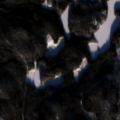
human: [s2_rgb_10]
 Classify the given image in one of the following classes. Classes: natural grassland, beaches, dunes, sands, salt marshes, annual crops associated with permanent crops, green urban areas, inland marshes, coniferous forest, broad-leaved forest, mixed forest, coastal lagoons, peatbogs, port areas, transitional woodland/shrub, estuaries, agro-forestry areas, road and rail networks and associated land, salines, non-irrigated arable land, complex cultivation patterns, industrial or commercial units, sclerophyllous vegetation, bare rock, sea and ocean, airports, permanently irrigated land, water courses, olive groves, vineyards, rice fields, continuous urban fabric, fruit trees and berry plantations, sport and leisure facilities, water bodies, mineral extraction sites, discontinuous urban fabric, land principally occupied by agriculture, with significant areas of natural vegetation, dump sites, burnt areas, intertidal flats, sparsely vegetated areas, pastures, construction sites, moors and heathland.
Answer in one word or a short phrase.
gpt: coniferous forest, mixed forest